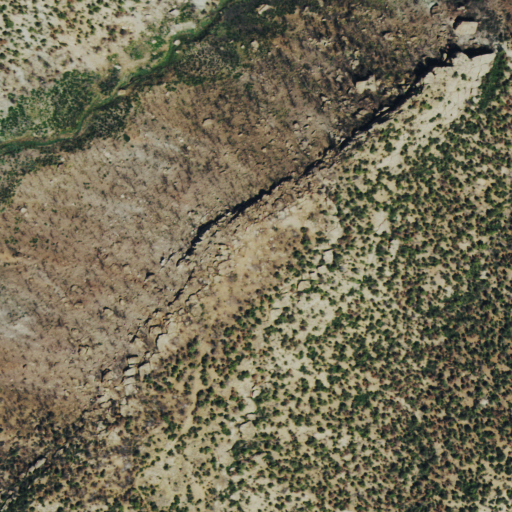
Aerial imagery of mountain in Colorado named Atkinson Breaks containing evergreen forest, grassland, shrub, and woody wetlands